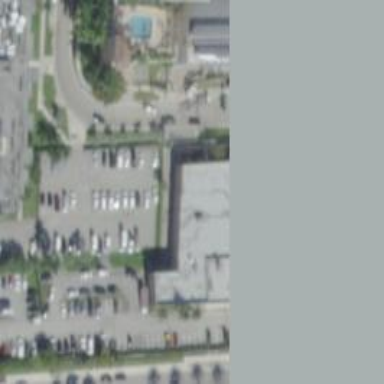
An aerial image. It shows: Building that is pharmacy providing healthcare services.